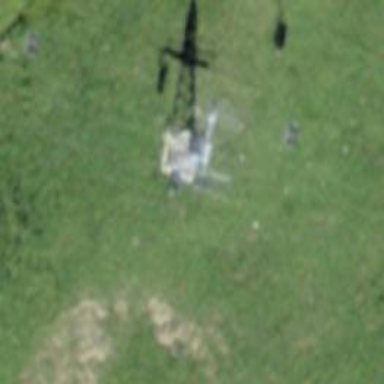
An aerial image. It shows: Pylon used for aerialway.